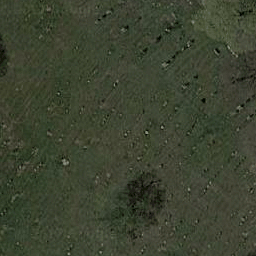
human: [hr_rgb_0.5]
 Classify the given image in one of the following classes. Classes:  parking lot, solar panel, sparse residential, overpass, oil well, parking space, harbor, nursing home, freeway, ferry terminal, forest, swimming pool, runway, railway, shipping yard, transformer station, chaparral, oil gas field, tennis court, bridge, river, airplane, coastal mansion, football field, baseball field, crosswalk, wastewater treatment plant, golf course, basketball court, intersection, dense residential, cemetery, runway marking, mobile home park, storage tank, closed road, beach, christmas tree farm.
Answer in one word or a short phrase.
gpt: cemetery